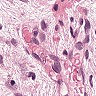
Metastatic tissue present: yes